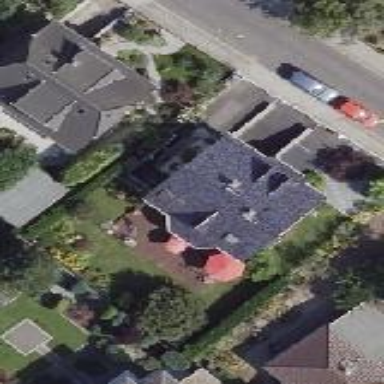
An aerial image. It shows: House with half-hipped roof shape.